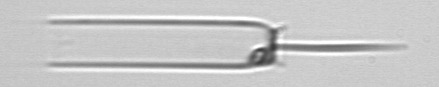
Label: Ditylum_brightwellii